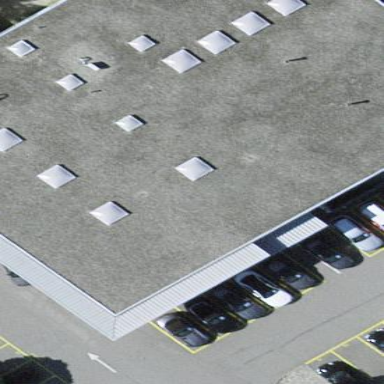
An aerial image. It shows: Commercial building housing car repair shop.